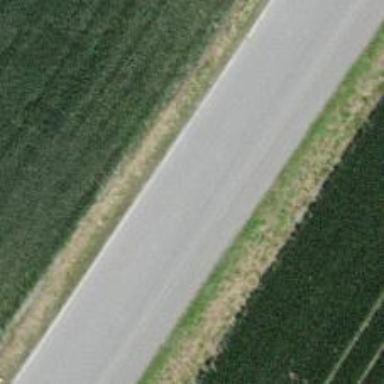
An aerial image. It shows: Unclassified road.